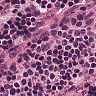
Metastatic tissue present: no